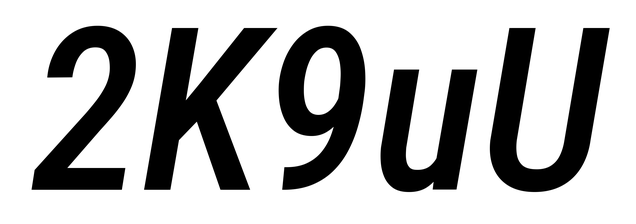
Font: Roboto-Italic_Condensed_Medium_Italic